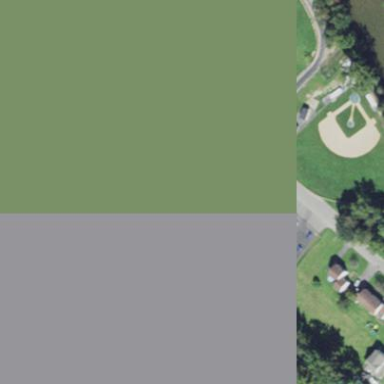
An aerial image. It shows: Recreation ground.